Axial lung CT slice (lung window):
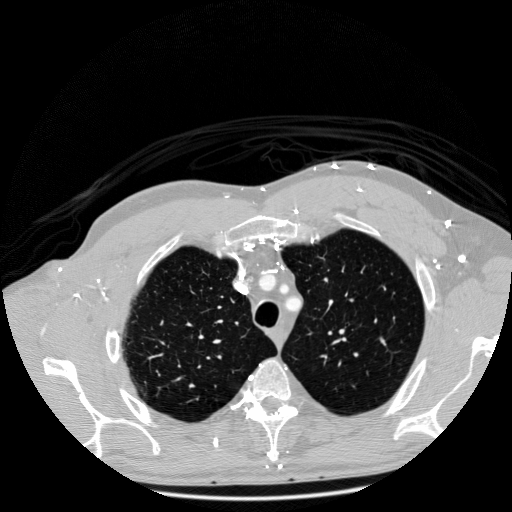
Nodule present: no